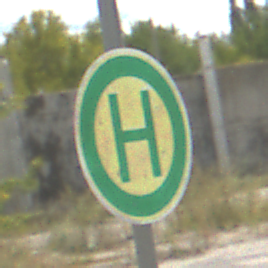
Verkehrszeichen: Haltestelle
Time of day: Midday
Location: Outdoor (Suburban)
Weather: PartlyCloudy
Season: Summer
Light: Natural